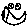
Label: smiley face